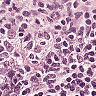
Metastatic tissue present: no